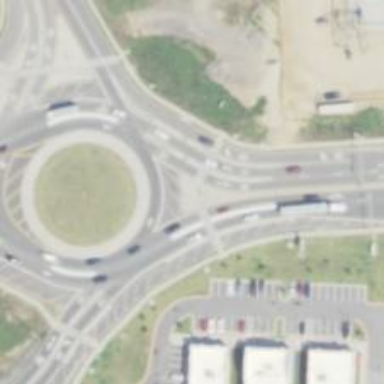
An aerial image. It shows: Footway located on traffic island.